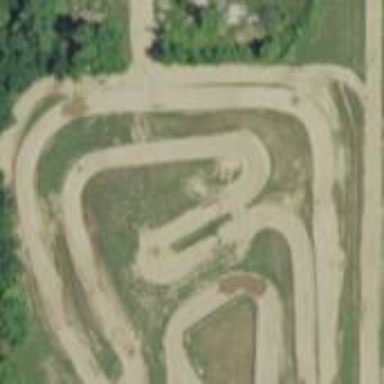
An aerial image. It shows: Dirt raceway designated for motocross sport.